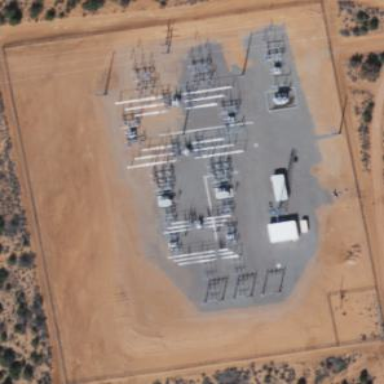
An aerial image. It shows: Outdoor power substation. The substation is at the transmission level. It is surrounded by fence.